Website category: auto
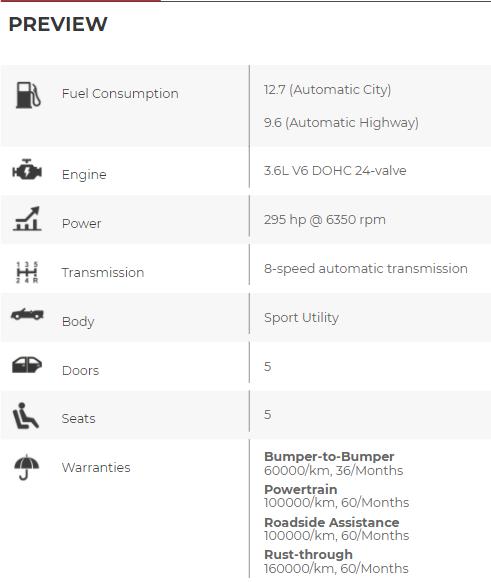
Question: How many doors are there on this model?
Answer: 5

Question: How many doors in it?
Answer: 5

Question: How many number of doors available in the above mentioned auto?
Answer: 5

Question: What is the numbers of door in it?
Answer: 5

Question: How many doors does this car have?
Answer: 5

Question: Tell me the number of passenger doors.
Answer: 5

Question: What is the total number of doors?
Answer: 5

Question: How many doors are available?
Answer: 5

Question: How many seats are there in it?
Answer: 5

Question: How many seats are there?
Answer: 5

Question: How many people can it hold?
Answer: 5

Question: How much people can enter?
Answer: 5

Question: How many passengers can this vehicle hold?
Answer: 5

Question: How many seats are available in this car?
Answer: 5

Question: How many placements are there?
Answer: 5

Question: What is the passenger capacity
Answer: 5

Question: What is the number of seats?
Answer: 5

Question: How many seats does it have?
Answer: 5

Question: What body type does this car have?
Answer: Sport Utility

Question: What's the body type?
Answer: Sport Utility

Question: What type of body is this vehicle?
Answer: Sport Utility

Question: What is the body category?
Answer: Sport Utility

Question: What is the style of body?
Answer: Sport Utility

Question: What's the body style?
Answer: Sport Utility

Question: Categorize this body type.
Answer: Sport Utility

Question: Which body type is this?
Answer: Sport Utility

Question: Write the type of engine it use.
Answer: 3.6L V6 DOHC 24-valve

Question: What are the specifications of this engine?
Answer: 3.6L V6 DOHC 24-valve

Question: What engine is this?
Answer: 3.6L V6 DOHC 24-valve

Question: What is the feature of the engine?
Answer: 3.6L V6 DOHC 24-valve

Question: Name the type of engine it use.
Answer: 3.6L V6 DOHC 24-valve

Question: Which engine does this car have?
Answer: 3.6L V6 DOHC 24-valve

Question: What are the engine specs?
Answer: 3.6L V6 DOHC 24-valve

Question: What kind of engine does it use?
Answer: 3.6L V6 DOHC 24-valve

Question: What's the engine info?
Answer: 3.6L V6 DOHC 24-valve

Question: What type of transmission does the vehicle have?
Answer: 8-speed automatic transmission

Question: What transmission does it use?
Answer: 8-speed automatic transmission

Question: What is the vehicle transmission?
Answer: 8-speed automatic transmission

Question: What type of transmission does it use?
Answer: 8-speed automatic transmission

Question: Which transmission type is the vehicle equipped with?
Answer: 8-speed automatic transmission

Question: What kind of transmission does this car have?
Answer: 8-speed automatic transmission

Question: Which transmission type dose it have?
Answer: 8-speed automatic transmission

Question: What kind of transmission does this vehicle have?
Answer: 8-speed automatic transmission

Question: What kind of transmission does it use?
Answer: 8-speed automatic transmission

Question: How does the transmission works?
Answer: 8-speed automatic transmission

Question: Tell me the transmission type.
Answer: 8-speed automatic transmission

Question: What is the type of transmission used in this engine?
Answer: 8-speed automatic transmission

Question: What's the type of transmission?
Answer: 8-speed automatic transmission

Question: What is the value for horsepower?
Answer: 295 hp @ 6350 rpm

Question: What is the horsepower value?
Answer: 295 hp @ 6350 rpm

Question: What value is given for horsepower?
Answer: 295 hp @ 6350 rpm

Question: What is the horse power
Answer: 295 hp @ 6350 rpm

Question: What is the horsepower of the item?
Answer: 295 hp @ 6350 rpm

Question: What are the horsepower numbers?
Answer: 295 hp @ 6350 rpm

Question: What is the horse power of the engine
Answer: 295 hp @ 6350 rpm

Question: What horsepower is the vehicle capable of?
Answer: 295 hp @ 6350 rpm

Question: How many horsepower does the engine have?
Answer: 295 hp @ 6350 rpm

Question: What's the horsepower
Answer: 295 hp @ 6350 rpm

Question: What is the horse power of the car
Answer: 295 hp @ 6350 rpm

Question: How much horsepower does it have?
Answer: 295 hp @ 6350 rpm

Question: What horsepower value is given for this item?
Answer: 295 hp @ 6350 rpm

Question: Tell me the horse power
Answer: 295 hp @ 6350 rpm

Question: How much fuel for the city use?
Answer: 12.7 (Automatic City)

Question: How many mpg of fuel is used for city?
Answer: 12.7 (Automatic City)